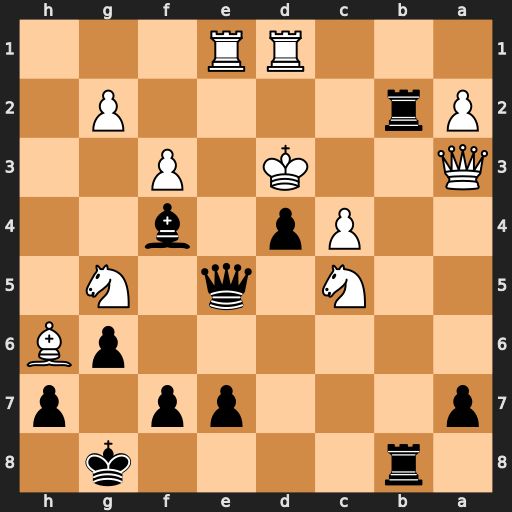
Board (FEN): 1r4k1/p3pp1p/6pB/2N1q1N1/2Pp1b2/Q2K1P2/Pr4P1/3RR3
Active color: b
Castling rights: -
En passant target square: -
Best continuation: Rd2+ Rxd2 Qxe1 Re2 Qb1+